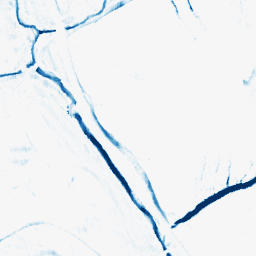
Category: morphological
Decomposition family: morphological_rect
Decomposition parameters: operation: closing
width: 5
height: 10
Upsampling method: edge_directed
Upsampling parameters: scale: 4
Upsampling scale: 4